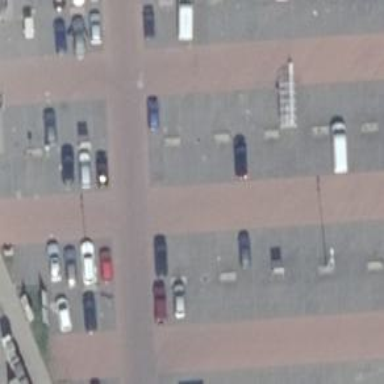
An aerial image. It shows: Parking aisle designated as service road.